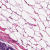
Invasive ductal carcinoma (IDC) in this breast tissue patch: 0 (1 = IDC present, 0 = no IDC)